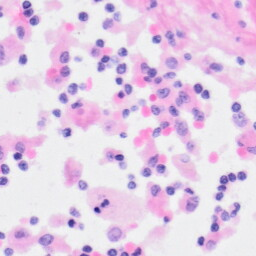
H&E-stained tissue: Kidney